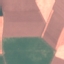
Land use / land cover class: AnnualCrop